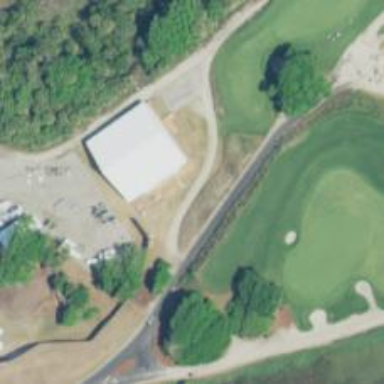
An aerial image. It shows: Path for both road and golf.